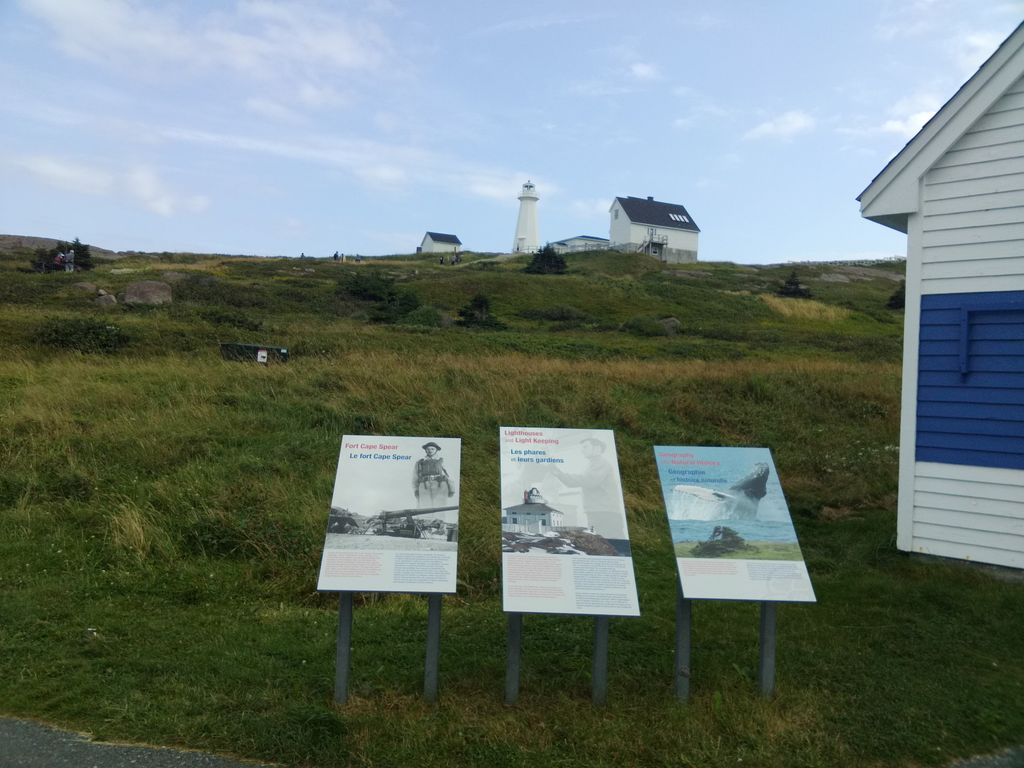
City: st_johns